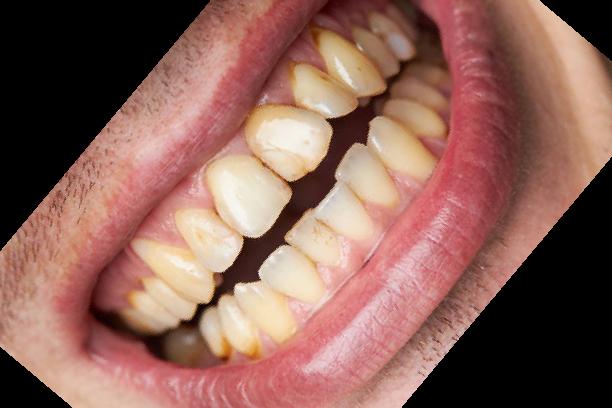
Condition: Calculus